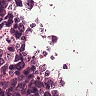
Metastatic tissue present: no